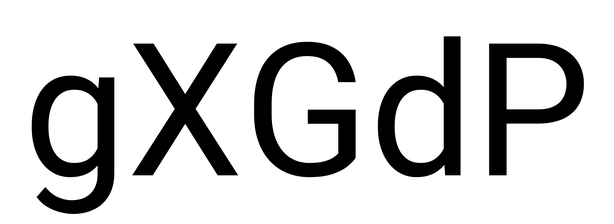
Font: Roboto_Regular